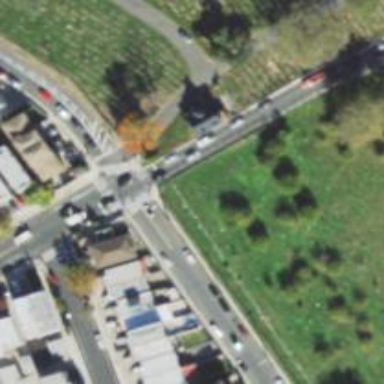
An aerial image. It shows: Footway that serves as traffic island.